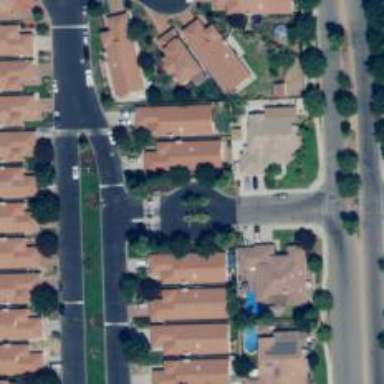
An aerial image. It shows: Residential road.